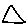
Label: triangle